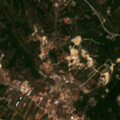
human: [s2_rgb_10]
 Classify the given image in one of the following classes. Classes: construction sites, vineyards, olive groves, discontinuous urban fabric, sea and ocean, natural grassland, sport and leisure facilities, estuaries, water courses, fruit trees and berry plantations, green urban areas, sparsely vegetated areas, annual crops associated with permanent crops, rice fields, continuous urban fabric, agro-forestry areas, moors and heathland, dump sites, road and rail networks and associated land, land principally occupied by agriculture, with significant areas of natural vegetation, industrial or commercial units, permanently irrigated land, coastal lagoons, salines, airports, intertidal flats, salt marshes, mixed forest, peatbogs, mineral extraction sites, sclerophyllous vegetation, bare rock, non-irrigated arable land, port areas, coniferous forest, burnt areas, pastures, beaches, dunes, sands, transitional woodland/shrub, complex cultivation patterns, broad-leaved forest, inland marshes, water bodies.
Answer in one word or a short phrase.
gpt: discontinuous urban fabric, complex cultivation patterns, land principally occupied by agriculture, with significant areas of natural vegetation, broad-leaved forest, mixed forest, sclerophyllous vegetation